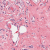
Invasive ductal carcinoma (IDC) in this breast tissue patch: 1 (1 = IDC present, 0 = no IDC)